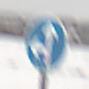
Verkehrszeichen: VorgeschriebeneFahrtrichtungGeradeausOderLinks
Umgebung: Outdoor, Nature
Tageszeit: MorningAfternoon
Wetter: Overcast
Licht: Natural
Jahreszeit: Winter
Kontrast: LowContrast